Question: I am using git / github and by accident I have been committing into "master" branch instead of "4.2". I have now created a separate branch which is what "master" supposed to be, "4.1" and cherry-picked the essential commits.

I now want copy "4.1" into master to avoid the commits I've made on Nov1, 2, 3 and 7. What is the best way to do it?
---
I have tried to follow: <URL>, but got this:
'''
$ git push origin :master
remote: error: refusing to delete the current branch: refs/heads/master
To git@github.com:atk4/atk4.git
'''
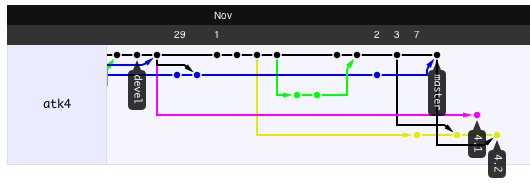
Answer: I've managed to restore by using this:
'''
# git back to my master branch
git checkout master
# reset branch to other branch
git reset --hard 4.1
# push changes and --force to avoid rejection
git push --force origin master
'''

Master is now the way it should have been. I wonder how will it affect clones who will "pull" master.